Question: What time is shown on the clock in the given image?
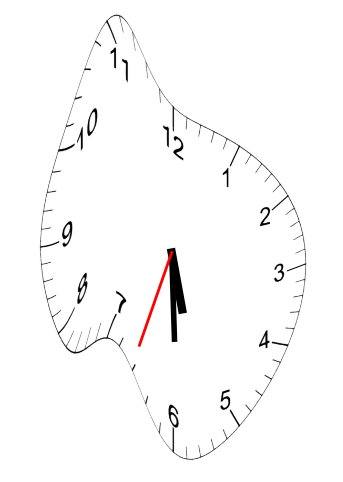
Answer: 05:29:33